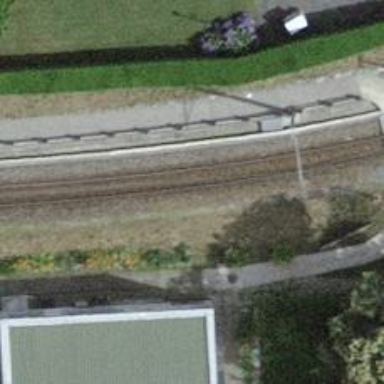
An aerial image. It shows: Narrow-gauge railway track with 1 electrified contact line.